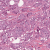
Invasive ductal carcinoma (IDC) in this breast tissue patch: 1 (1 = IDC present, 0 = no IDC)